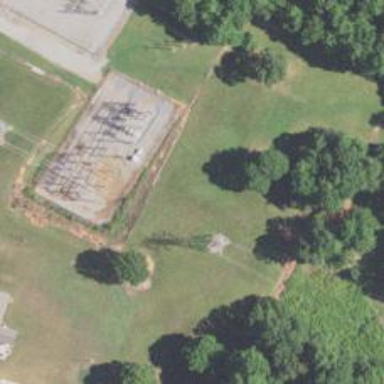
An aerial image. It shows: Substation for switching with surrounding fence.